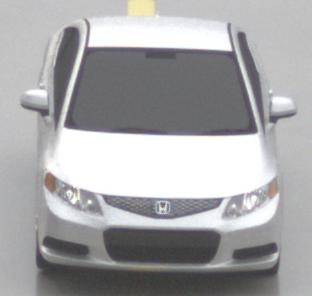
Make: Honda
Model: Civic Limousine 1.8
Detailed model: Civic (IX) Limousine
Model produced from: 2014/05
Model produced until: 2017/06
Doors: 4
Color: white
Road condition: wet road
Daytime: morning or afternoon
Contrast: low contrast